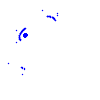
Particle: pion